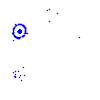
Particle: electron